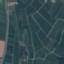
Land use / land cover: PermanentCrop